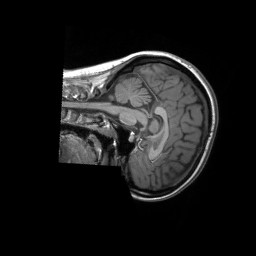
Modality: T1w
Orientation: sagittal